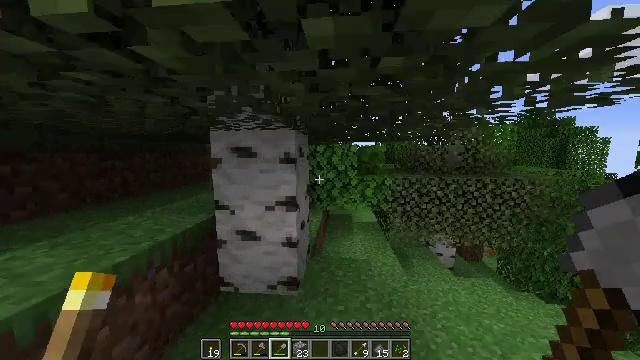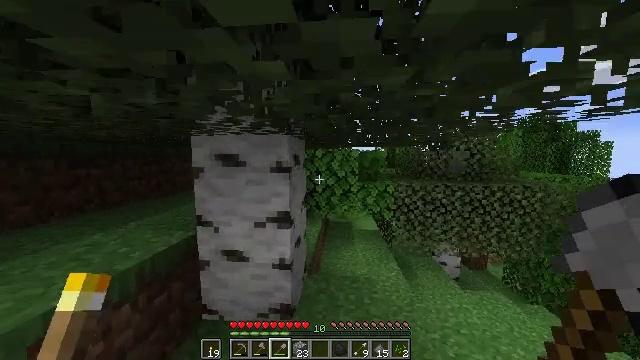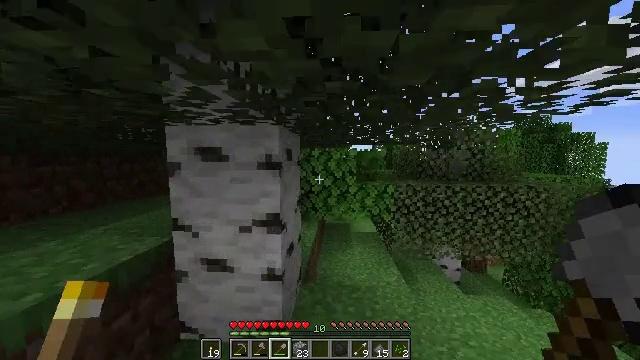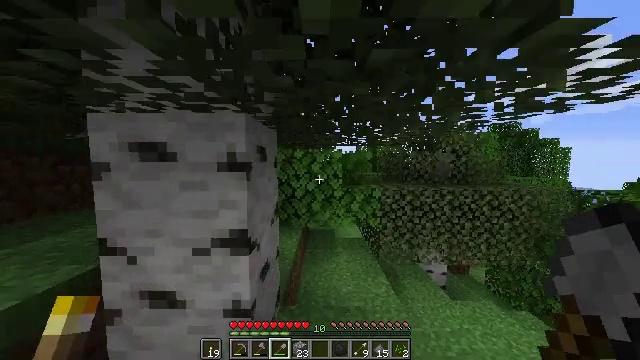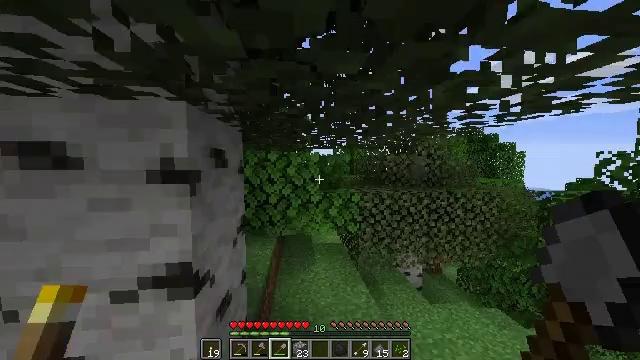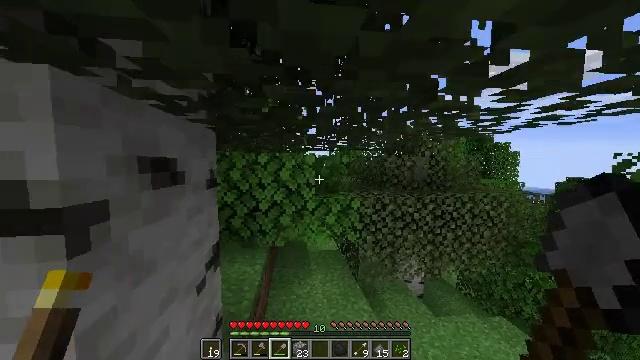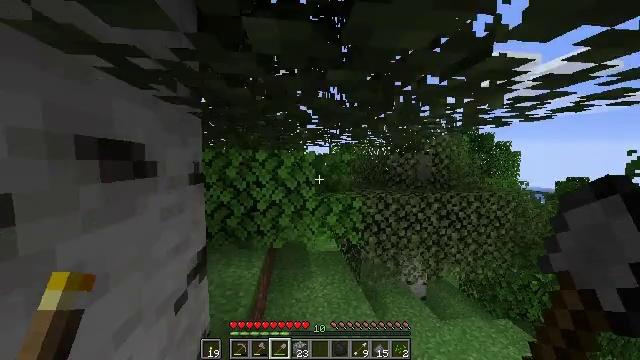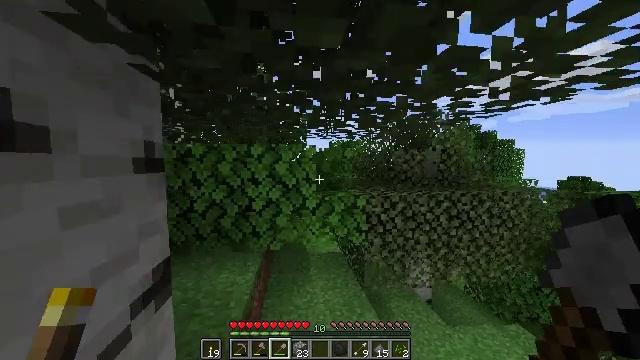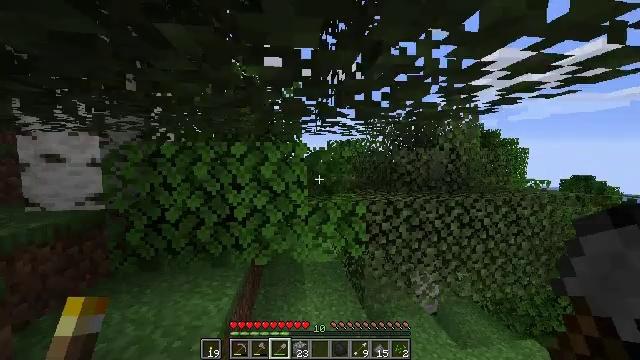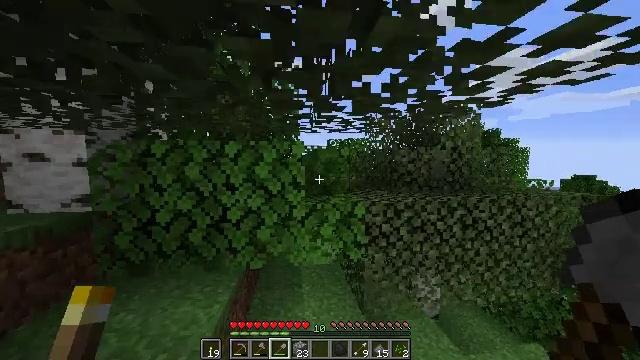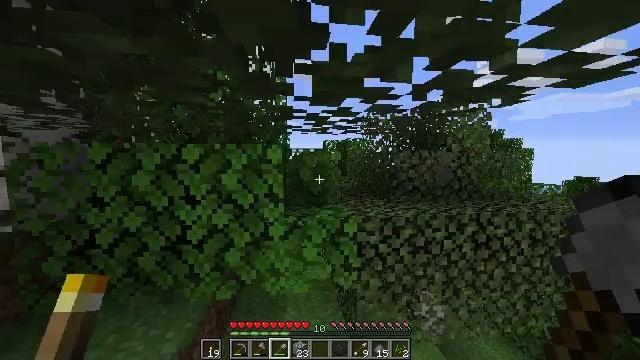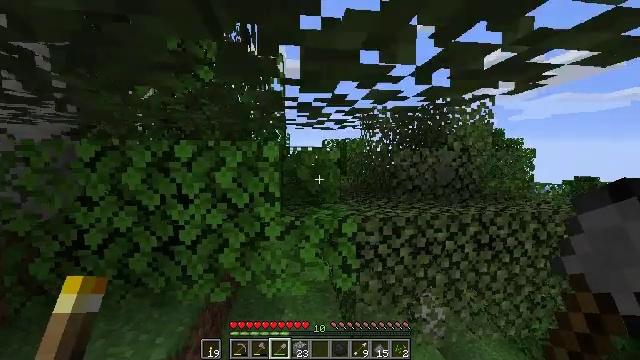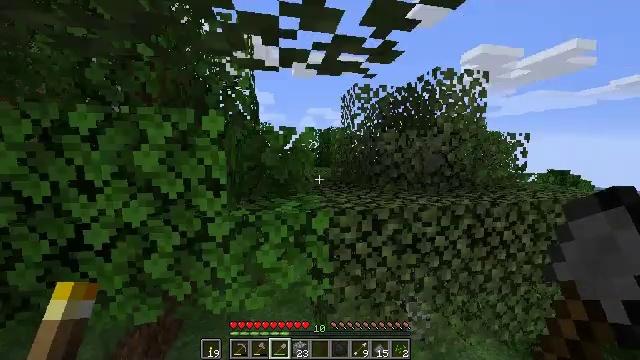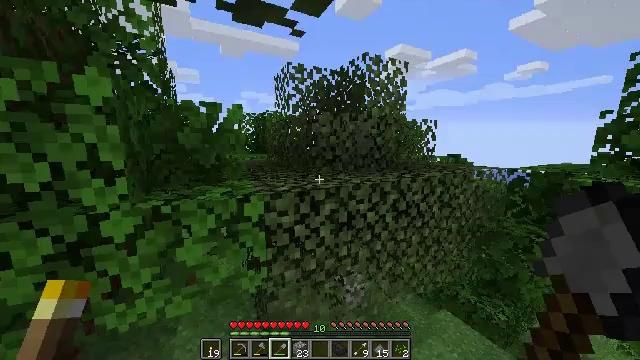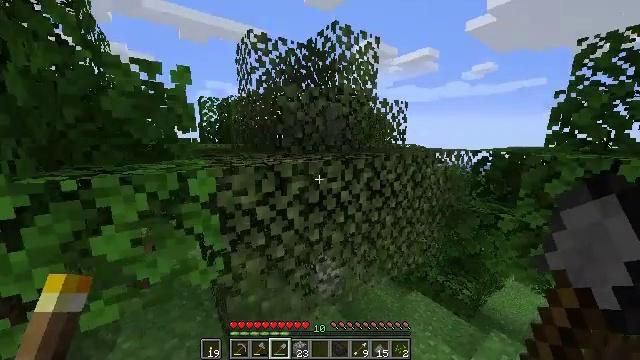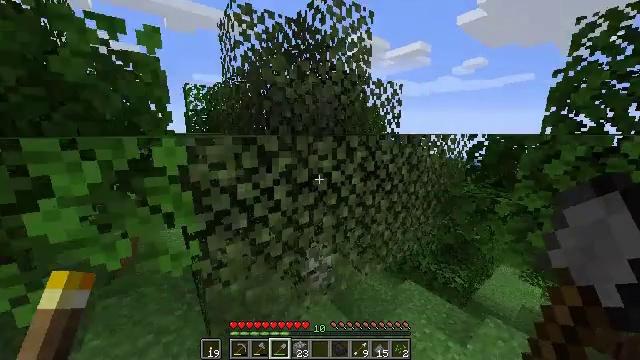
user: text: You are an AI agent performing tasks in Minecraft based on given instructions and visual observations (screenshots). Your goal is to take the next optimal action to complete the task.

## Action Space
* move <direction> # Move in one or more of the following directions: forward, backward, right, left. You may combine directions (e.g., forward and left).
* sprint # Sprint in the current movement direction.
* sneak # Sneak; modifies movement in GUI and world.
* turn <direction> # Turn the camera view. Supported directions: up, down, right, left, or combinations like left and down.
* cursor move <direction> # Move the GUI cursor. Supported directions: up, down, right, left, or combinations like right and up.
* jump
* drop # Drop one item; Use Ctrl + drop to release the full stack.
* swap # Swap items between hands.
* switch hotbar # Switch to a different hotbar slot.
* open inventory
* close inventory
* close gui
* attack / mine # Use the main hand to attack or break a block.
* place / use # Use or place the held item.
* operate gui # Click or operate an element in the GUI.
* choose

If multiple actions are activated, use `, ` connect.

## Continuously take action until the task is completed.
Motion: motion action
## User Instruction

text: Clear birch leaves to get saplings.
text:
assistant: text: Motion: move forward, sprint, turn up, jump
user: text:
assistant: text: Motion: move forward, sprint, jump
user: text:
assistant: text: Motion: move forward, sprint, turn right and up
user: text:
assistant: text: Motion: move forward, sprint, turn right, jump
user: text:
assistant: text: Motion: move forward, sprint, turn right, jump
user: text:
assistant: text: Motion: move forward, sprint, jump
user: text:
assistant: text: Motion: move forward and move right, sprint
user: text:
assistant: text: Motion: move forward and move right, sprint
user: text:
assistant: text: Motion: move forward and move right, sprint, jump
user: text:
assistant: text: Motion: move forward, sprint, jump
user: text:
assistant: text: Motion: move forward, sprint, jump
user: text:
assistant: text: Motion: move forward and move right, sprint, turn right and down
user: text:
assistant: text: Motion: move forward and move right, sprint, turn right and down
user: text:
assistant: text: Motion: move forward and move right, sprint, turn right and down
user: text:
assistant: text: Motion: move forward and move right, sprint, turn right and down
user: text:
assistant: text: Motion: move forward and move right, sprint, turn down
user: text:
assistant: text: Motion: move forward and move right, sprint, turn down
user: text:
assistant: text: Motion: move forward and move right, sprint, turn left and down
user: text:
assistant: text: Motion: move forward and move right, sprint, turn left and down
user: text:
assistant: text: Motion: move forward and move left, sprint, turn left
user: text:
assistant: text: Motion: move forward and move left, sprint, turn left and up
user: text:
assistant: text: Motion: move forward and move left, sprint, turn left and up
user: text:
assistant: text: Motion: move forward and move left, sprint, turn left and up
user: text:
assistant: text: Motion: move forward and move left, sprint
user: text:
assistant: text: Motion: move forward and move left, sprint
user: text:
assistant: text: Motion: move forward and move left, sprint, turn right and up
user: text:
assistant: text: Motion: move forward, sprint, turn right
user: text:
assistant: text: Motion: move forward, sprint, turn right
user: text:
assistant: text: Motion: move forward, sprint, turn right and up
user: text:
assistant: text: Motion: move forward and move right, sprint, turn right, attack / mine